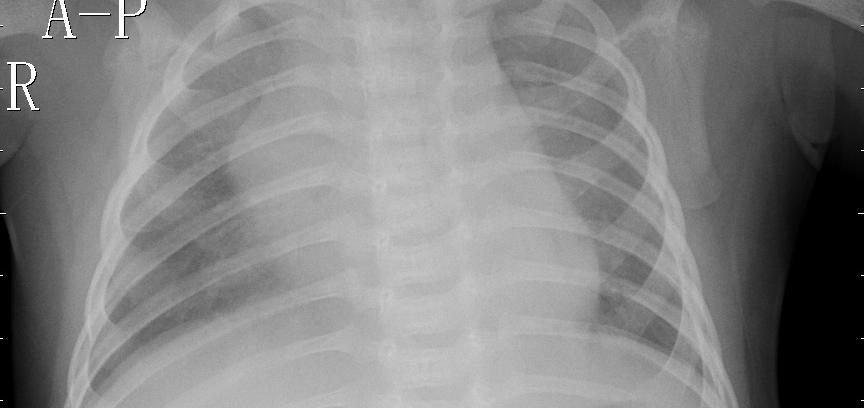
Diagnosis: PNEUMONIA